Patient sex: M
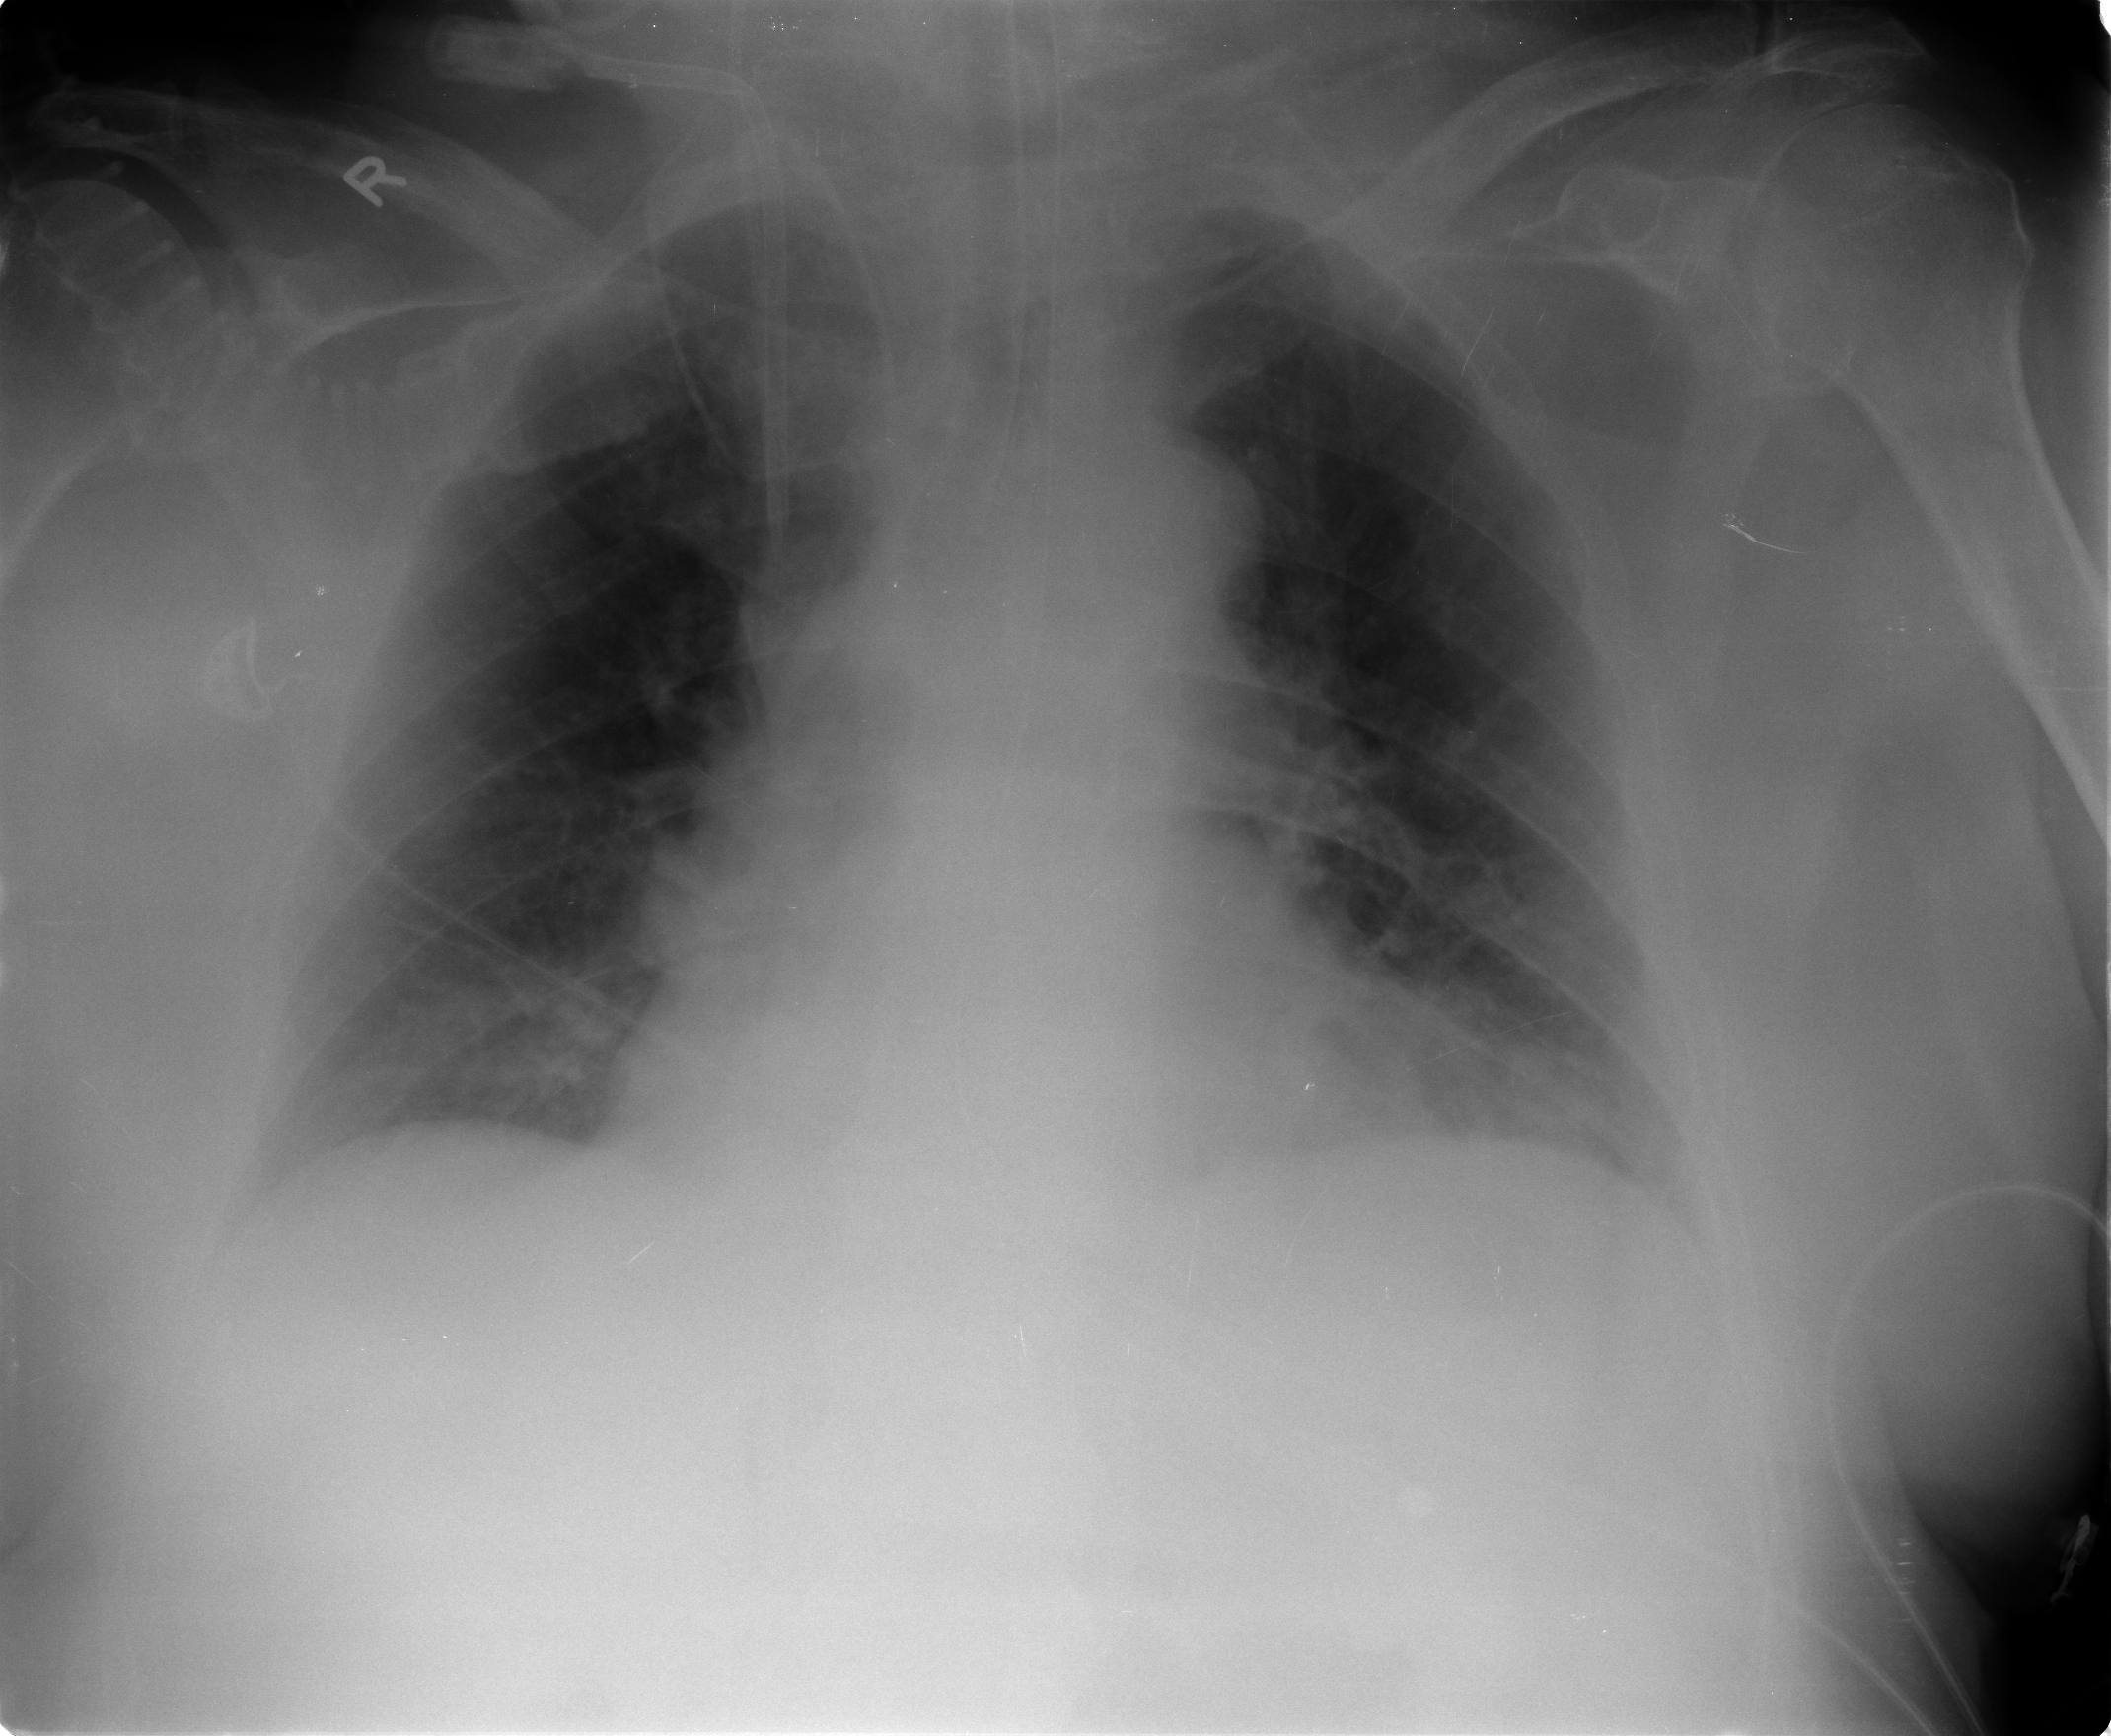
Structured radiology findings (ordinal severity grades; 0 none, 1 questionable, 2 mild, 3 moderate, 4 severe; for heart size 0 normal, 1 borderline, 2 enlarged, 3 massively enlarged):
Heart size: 1
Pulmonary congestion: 0
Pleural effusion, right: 0
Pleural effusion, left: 1
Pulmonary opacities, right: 0
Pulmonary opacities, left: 0
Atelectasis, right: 0
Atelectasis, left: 0